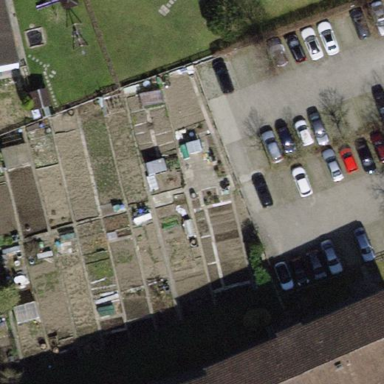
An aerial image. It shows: Allotments area.